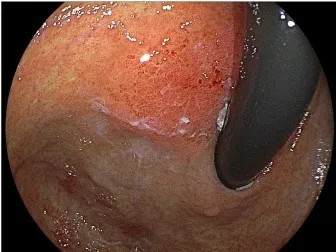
A, B, C, D. Endoscopic examination showed a submucosal appearing lesion in the posterior wall of the proximal gastric body (1A). The lesion had an irregular microsurface pattern and microvascular pattern in the magnifying blue laser imaging (1B). Biopsy revealed atypical glands without architectural atypia and nuclear atypia (H&E, x100 (1C), x200 (1D).
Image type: endoscopy (gi_endoscopy)